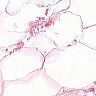
Metastatic tissue present: no